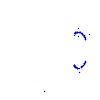
Particle: proton